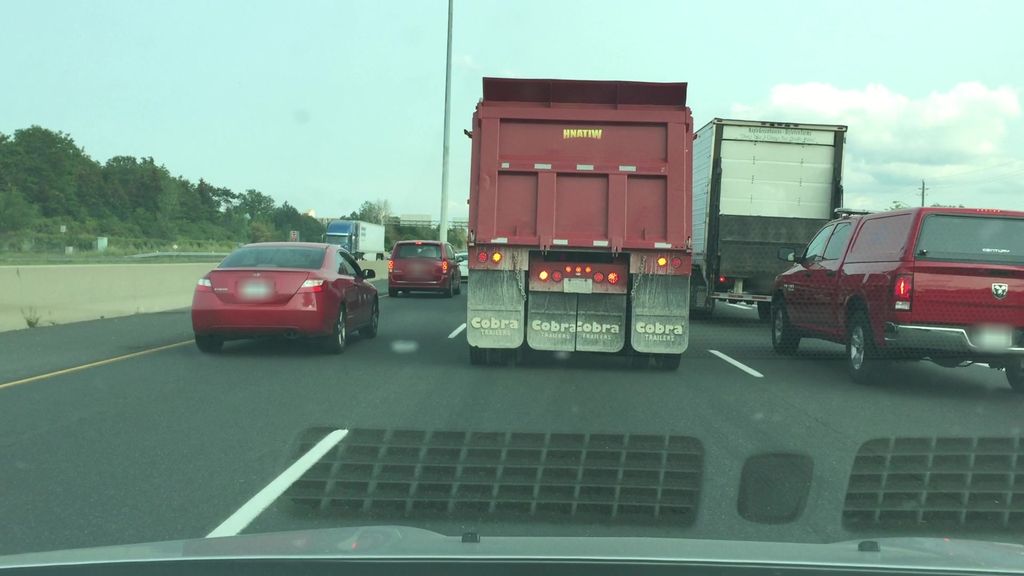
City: hamilton